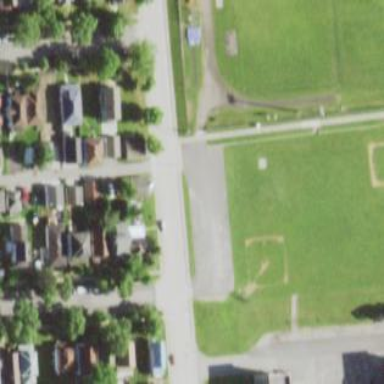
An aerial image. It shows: Baseball pitch for leisure land activities.